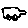
Label: car